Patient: sex F, age 71
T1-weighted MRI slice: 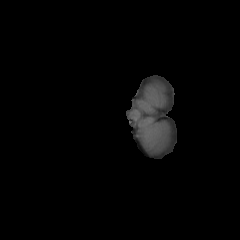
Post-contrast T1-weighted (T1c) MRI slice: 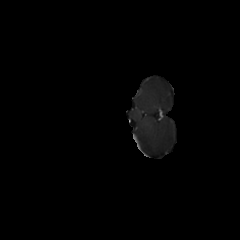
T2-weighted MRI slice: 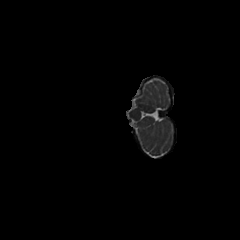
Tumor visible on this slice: no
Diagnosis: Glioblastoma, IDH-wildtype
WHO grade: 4